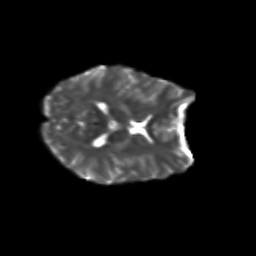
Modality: T2w
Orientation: axial
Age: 23
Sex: female
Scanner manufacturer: siemens
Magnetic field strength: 3 T
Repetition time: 3.5 s
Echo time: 0.104 s